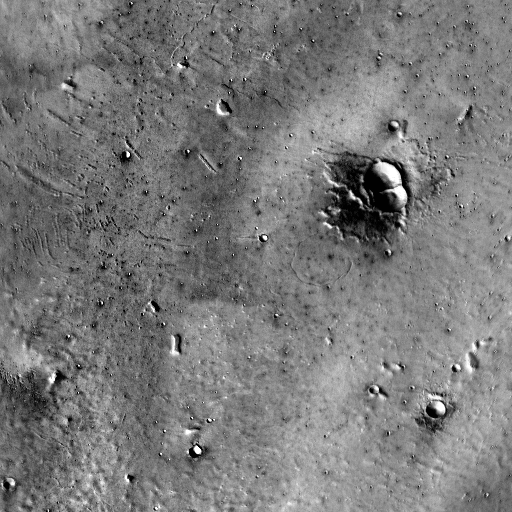
Crater classes present: Background, Other, Layered, Buried, Secondary